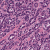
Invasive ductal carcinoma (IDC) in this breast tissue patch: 1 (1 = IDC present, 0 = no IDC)